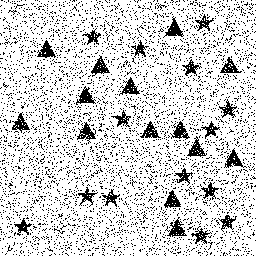
Squares: 0
Triangles: 14
Stars: 14
Total shapes: 28